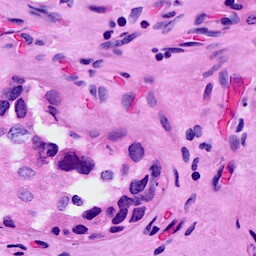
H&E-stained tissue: Breast